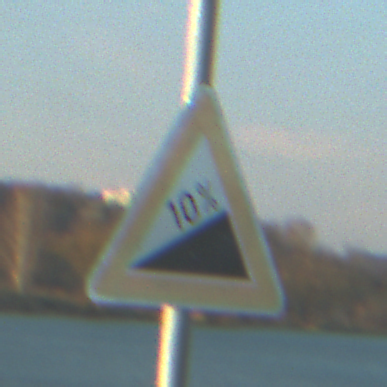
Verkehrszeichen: Steigung10
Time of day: SunriseSunset
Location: Outdoor (RoadRail)
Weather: PartlyCloudy
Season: NotSpecified
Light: Natural